Question: I managed to run into a lifetime issue again that I seem to be unable to resolve on my own.
The compiler tells me

I tried to follow the compilers suggestion and introduced the lifetime annotations in the 'handle_request' method.
'''
fn handle_request<'a>(&self, req: &Request, res: &'a mut ResponseWriter) {
fn set_headers(req: &Request, res: &mut ResponseWriter) {
//probably not important for the example
}
match &req.request_uri {
&AbsolutePath(ref url) => {
match self.router.match_route(req.method.clone(), url.clone()) {
Some(route_result) => {
set_headers(req, res);
let floor_req = request::Request{
origin: req,
params: route_result.params.clone()
};
let floor_res = response::Response{
origin: res
};
(route_result.route.handler)(floor_req, &mut floor_res);
},
None => {}
}
},
_ => set_headers(req, res)
}
}
'''
I had the code working before but now I wanted to wrap the 'http::server::ResponseWriter' in my own 'Response' struct. I did exactly the same for the 'Request' before but in terms of lifetimes the case seems to be slightly different. Maybe because it's a '&mut' instead of just a simple '&' reference.
This is my 'ResponseWriter' struct.
'''
use http;
///A container for the response
pub struct Response<'a> {
///the original 'http::server::ResponseWriter'
pub origin: &'a mut http::server::ResponseWriter<'a>,
}
'''
Just incase any Samaritan wants to compile the code locally, I pushed it into the branch here: <URL>
Just run 'make floor' to compile it.
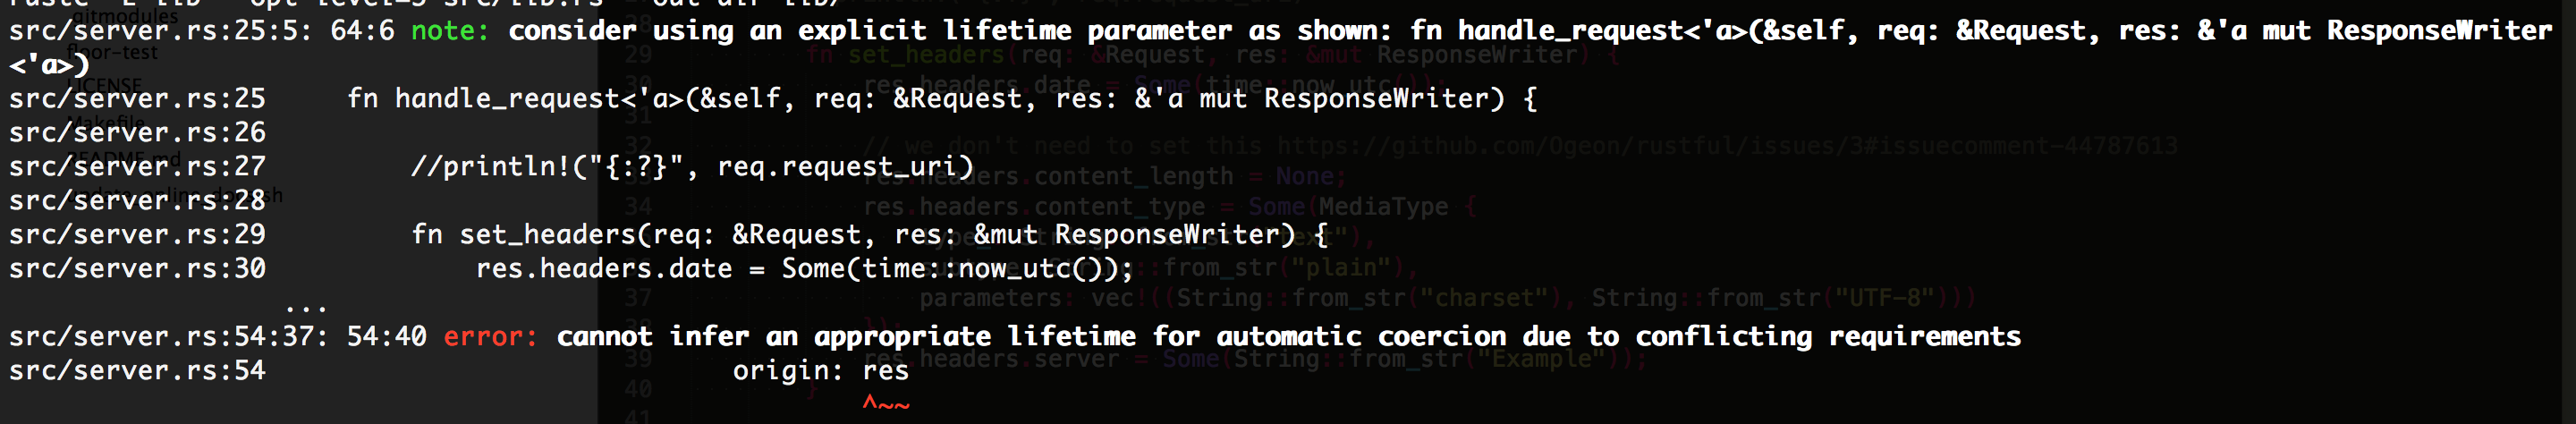
Answer: OK, so I pulled down your code to try and compile it. Indeed, if we take a look at the definition of your 'Response' struct, we see this:
'''
pub struct Response<'a> {
///the original 'http::server::ResponseWriter'
pub origin: &'a mut http::server::ResponseWriter<'a>,
}
'''
From the compiler's perspective, this definition claims that the lifetime of the pointer to a 'http::server::ResponseWriter' is as whatever lifetime is inside of 'http::server::ResponseWriter'. I don't see any particular reason why this should be true, and it looks like the compiler can't either. So to fix it, you need to introduce another lifetime parameter so that you allow for the possibility that the lifetimes are distinct:
'''
pub struct Response<'a, 'b> {
///the original 'http::server::ResponseWriter'
pub origin: &'a mut http::server::ResponseWriter<'b>,
}
'''
Here's the fix in a PR for you: <URL>